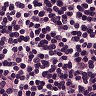
Metastatic tissue present: no